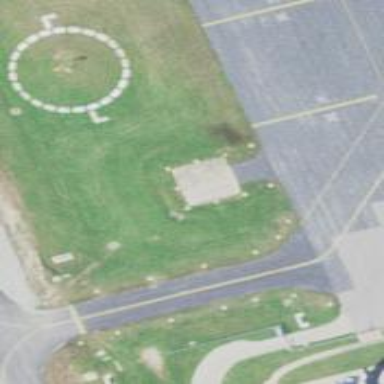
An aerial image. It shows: Image showing helipad at airport.